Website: bh-photo
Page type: address-validator
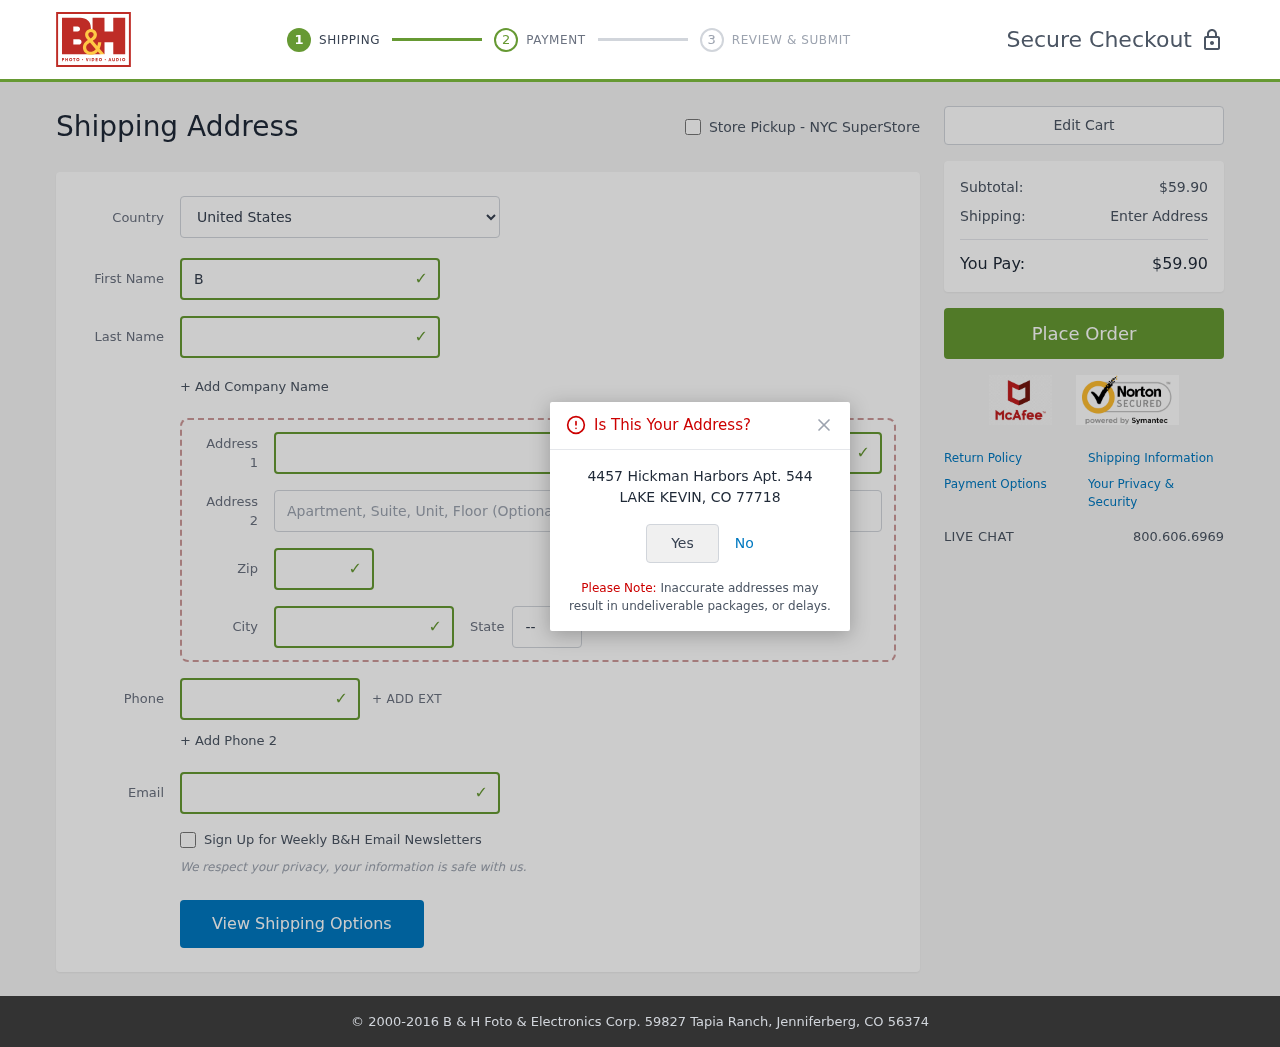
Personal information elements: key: PII_CITY
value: Lake Kevin
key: PII_COUNTRY
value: United States
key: PII_EMAIL
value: brittany.calderon@yahoo.com
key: PII_FIRSTNAME
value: Brittany
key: PII_LASTNAME
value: Calderon
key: PII_PHONE
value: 7312457471
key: PII_POSTCODE
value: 77718
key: PII_STATE_ABBR
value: CO
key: PII_STREET
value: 4457 Hickman Harbors Apt. 544
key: PII_STREET2
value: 0774 Kristin Way Apt. 263
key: PII_CITY_CONFIRM
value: LAKE KEVIN
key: PII_POSTCODE_FULL
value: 77718
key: PII_POSTCODE_NUMERIC
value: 77718
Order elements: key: ORDER_SUBTOTAL
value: $59.90
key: ORDER_TOTAL
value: $59.90